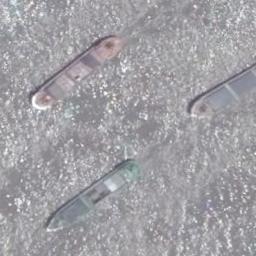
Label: ship